Question: I have started to create an application via codeblocks using wxWidgets-3.0.2
but when I finish creating my interface, it cannot be run
### Error log:
> C:\wxWidgets-3.0.2\include/wx/platform.h:183:22: error: wx/setup.h: No such file or directoryC:\wxWidgets-3.0.2\include/wx/chkconf.h:88:9: error: #error "wxUSE_ANY must be defined, please read comment near the top of this file."C:\wxWidgets-3.0.2\include/wx/chkconf.h:96:9: error: #error "wxUSE_COMPILER_TLS must be defined, please read comment near the top of this file."C:\wxWidgets-3.0.2\include/wx/chkconf.h:104:9: error: #error "wxUSE_CONSOLE_EVENTLOOP must be defined, please read comment near the top of this file."C:\wxWidgets-3.0.2\include/wx/chkconf.h:112:9: error: #error "wxUSE_DYNLIB_CLASS must be defined, please read comment near the top of this file."

I think that's because the following cmd command does not work on the cmd prompt:
'''
mingw32-make -f makefile.gcc MONOLITHIC=1 SHARED=1 UNICODE=1 BUILD=release
'''
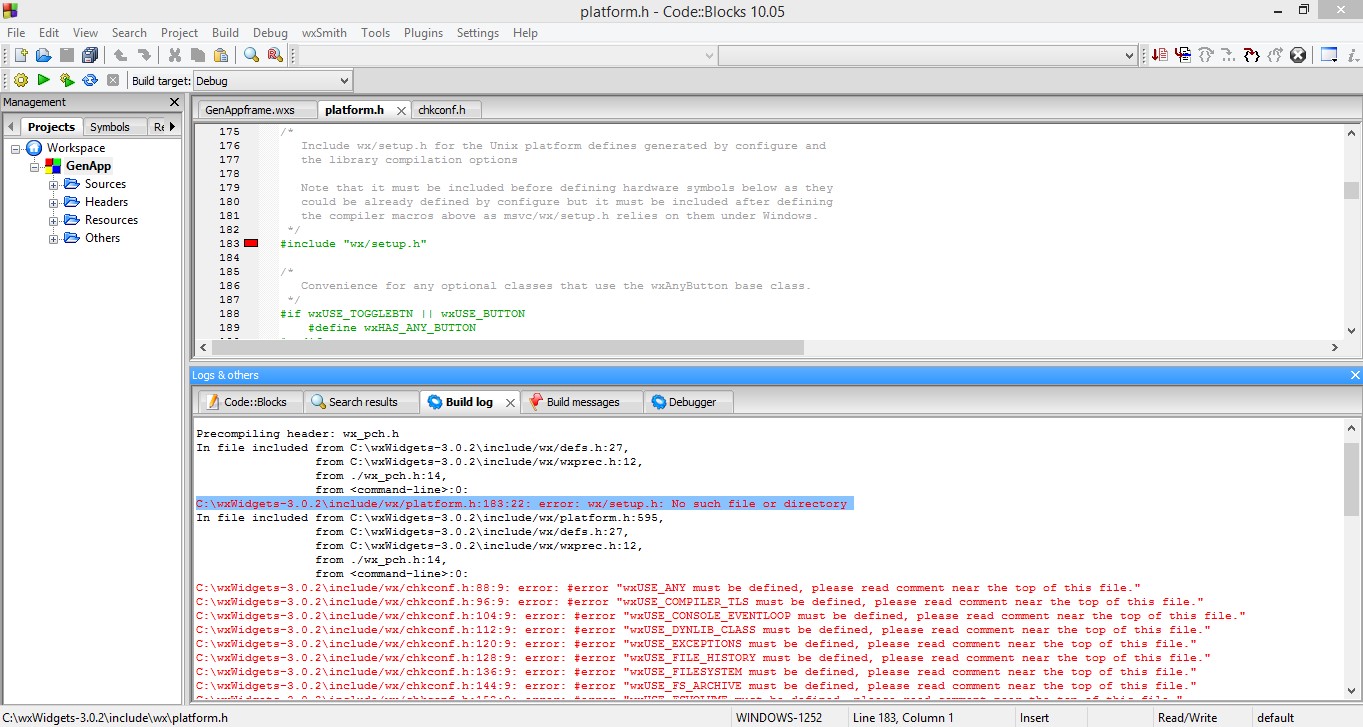
Answer: Instead of trying to build the libraries yourself, you can download prebuilt binaries from <URL>